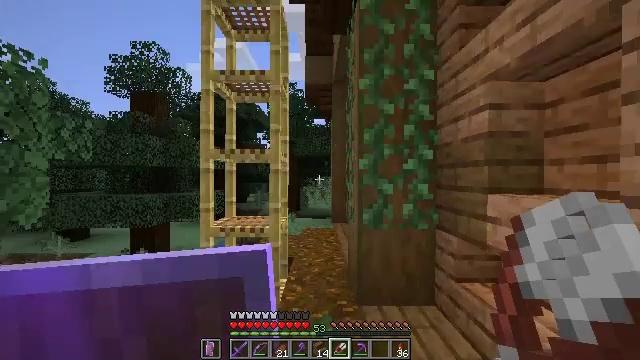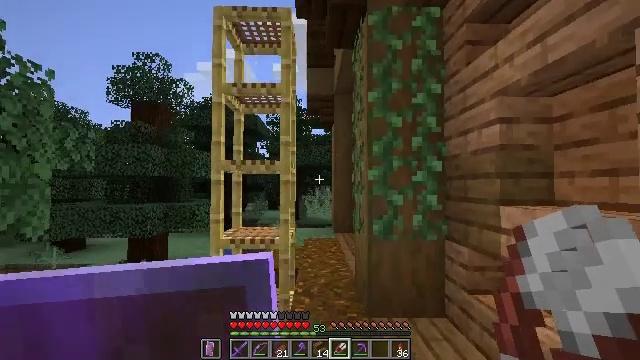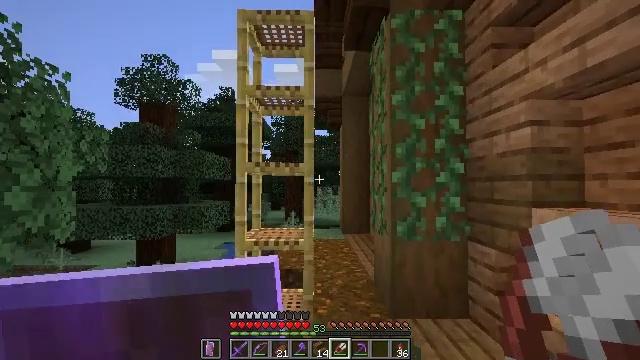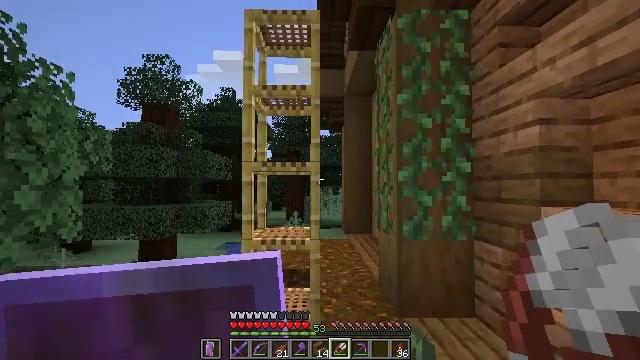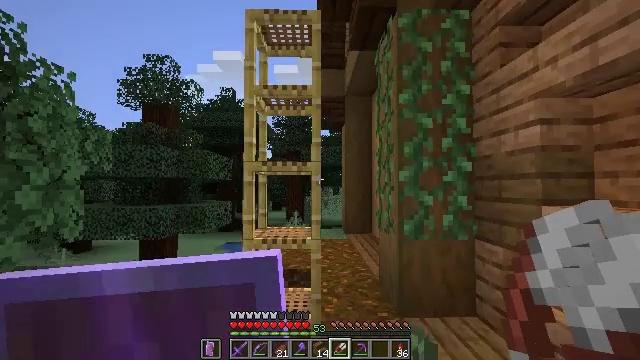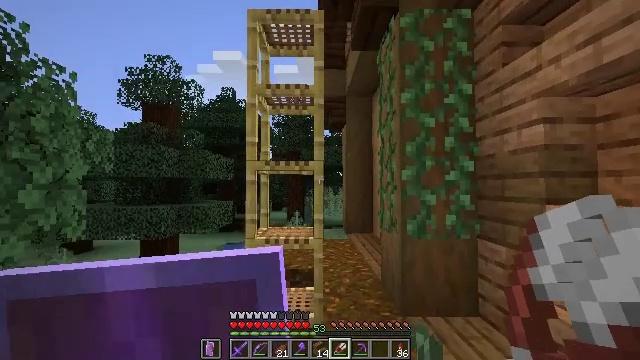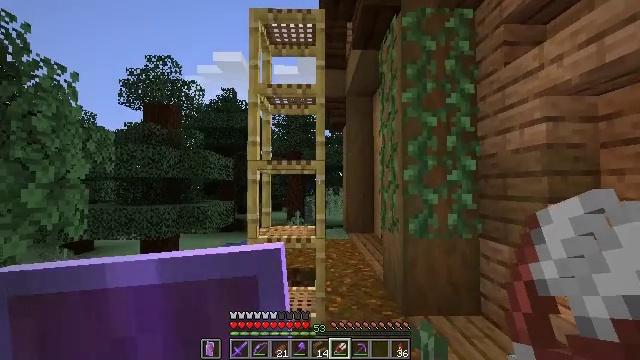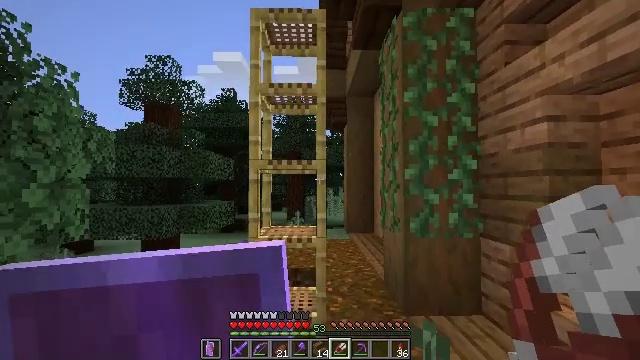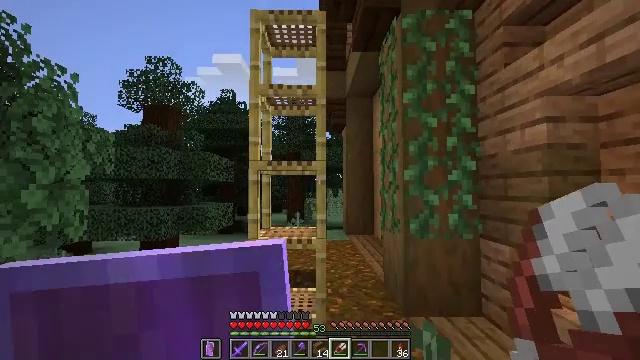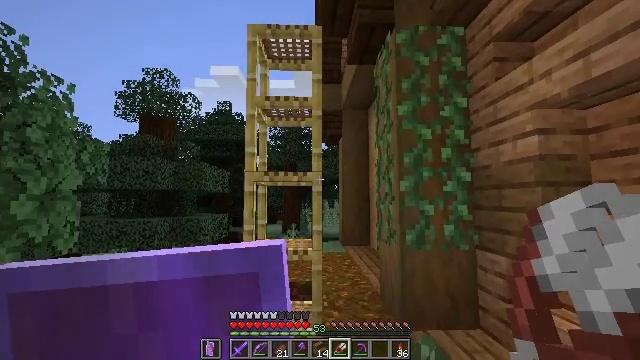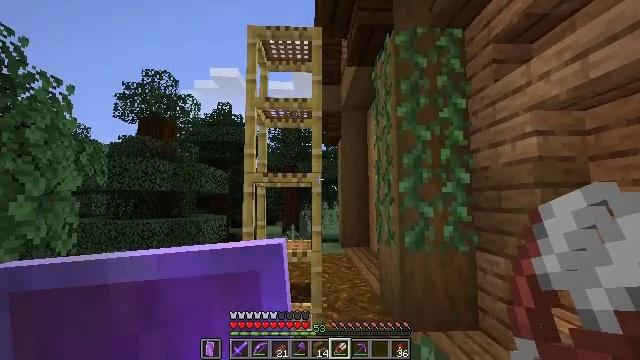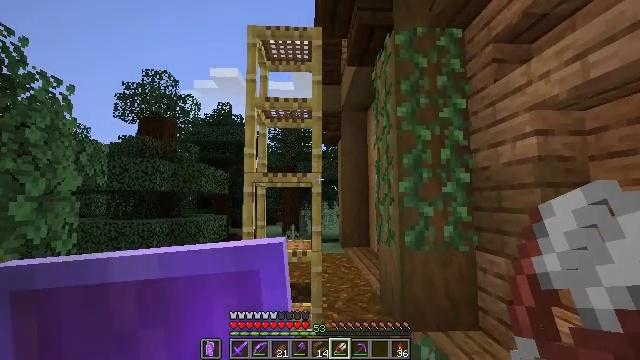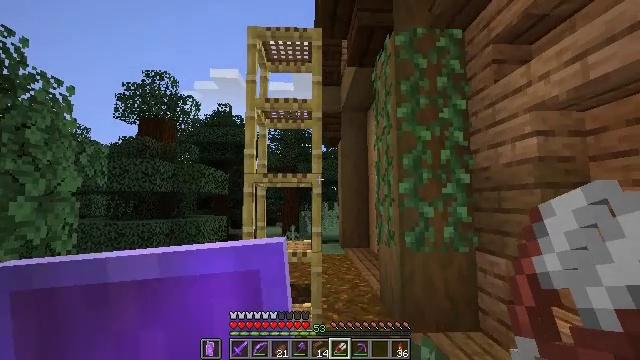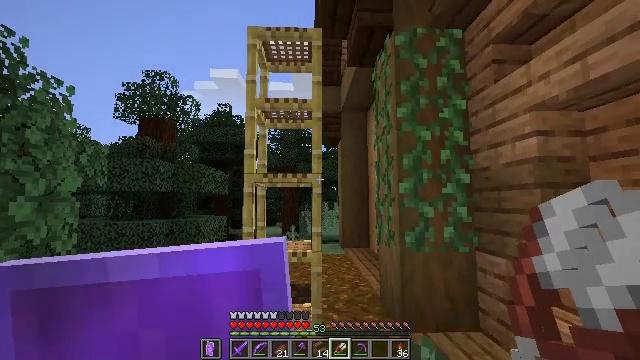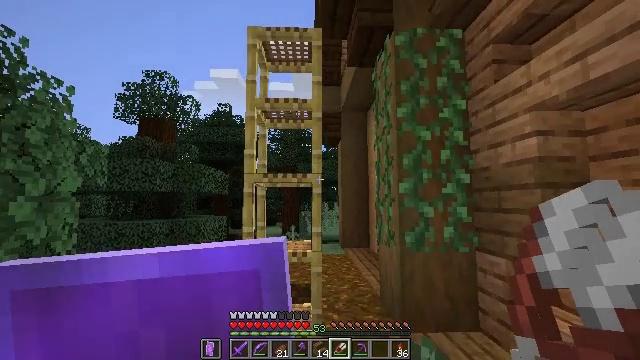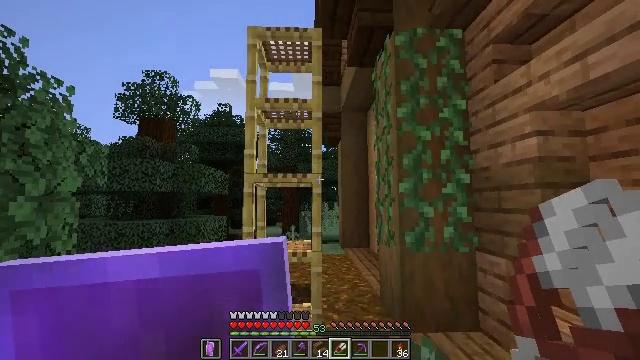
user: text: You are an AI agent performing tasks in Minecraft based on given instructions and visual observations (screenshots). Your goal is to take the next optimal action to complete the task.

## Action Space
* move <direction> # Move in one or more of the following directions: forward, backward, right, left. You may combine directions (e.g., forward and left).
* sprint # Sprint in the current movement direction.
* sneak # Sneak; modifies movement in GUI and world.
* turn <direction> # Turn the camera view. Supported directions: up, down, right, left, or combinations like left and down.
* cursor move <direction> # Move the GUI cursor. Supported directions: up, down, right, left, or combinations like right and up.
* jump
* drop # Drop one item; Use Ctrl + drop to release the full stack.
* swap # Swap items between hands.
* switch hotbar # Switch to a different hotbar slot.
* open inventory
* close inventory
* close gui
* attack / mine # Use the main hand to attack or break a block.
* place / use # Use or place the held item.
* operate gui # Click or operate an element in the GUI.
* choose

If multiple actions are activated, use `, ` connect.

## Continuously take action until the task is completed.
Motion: motion action
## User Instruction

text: Break the cobblestone stairs for materials.
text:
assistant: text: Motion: move left, turn up
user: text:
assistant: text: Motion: no_op
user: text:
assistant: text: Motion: no_op
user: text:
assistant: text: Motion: no_op
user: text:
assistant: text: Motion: no_op
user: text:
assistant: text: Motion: no_op
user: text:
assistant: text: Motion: no_op
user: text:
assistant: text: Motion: no_op
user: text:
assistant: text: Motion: turn up
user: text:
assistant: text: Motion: no_op
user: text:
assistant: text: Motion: no_op
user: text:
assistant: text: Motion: no_op
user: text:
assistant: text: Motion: no_op
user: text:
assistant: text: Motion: no_op
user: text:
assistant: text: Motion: no_op
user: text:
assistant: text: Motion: move forward
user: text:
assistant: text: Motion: move forward
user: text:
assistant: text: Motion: move forward, turn up
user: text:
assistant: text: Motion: move forward, turn right and up
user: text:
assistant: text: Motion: move forward, turn up
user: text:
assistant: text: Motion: move forward
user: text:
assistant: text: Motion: move forward
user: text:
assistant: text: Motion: move forward
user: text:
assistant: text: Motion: move forward, turn right
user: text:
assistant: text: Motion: move forward, turn right and up
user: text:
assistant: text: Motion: move forward, turn right
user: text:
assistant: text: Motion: move forward, turn right
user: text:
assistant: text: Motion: move forward, turn right
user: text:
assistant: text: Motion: move forward, turn right
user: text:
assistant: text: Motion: move forward, turn right